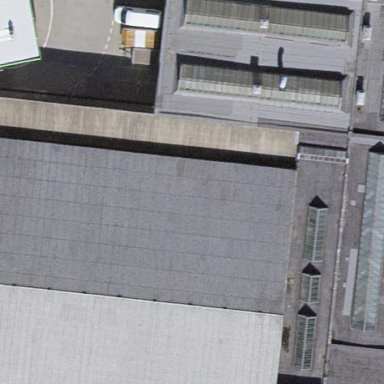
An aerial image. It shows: Industrial building.